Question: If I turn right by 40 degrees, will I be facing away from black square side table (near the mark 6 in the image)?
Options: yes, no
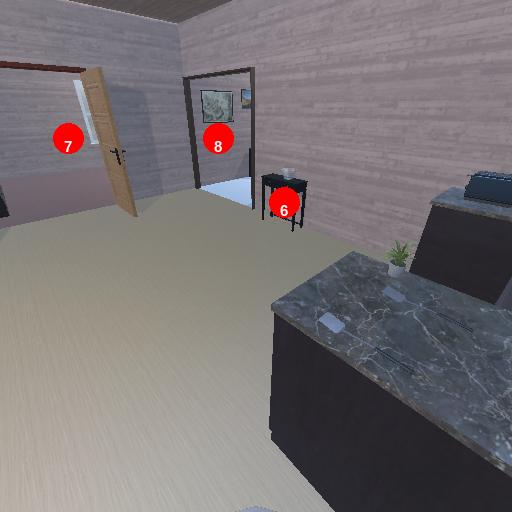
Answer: yes